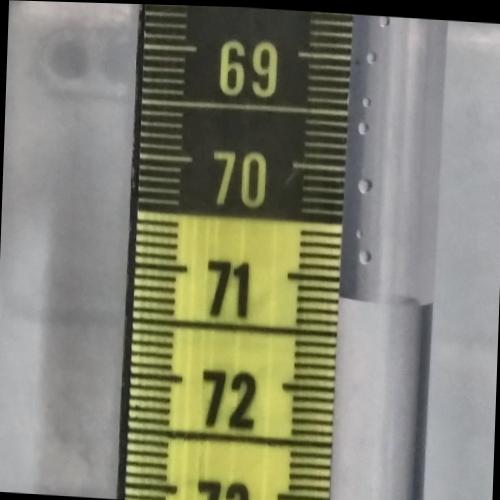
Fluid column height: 71.2 cm